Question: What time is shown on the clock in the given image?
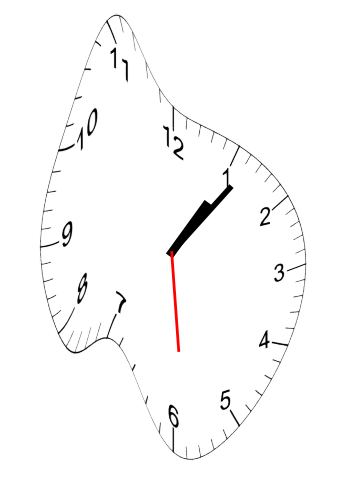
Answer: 01:06:29